Question: I want to present a quantum formula in Sphinx.
LaTeX code:
'''
\ket{\psi}=\frac{1}{\sqrt{2}}(\ket{00}+\ket{11})
'''
It looks like required the 'physics' package from LaTeX.
How can I add this package in Sphinx?
I tried to modify conf.py of Sphinx with adding two lines. But it doesn't work.
'''
# -- Options for LaTeX output -------------------------------------------------
latex_engine = 'xelatex'
latex_elements = {'preamble':r'\usepackage{physics}'}
'''
The output of Sphinx:

Reproduce the issue:
I just did very sample changes on conf.py and index.rst
conf.py:
'''
# Configuration file for the Sphinx documentation builder.
#
# This file only contains a selection of the most common options. For a full
# list see the documentation:
# https://www.sphinx-doc.org/en/master/usage/configuration.html
# -- Path setup --------------------------------------------------------------
# If extensions (or modules to document with autodoc) are in another directory,
# add these directories to sys.path here. If the directory is relative to the
# documentation root, use os.path.abspath to make it absolute, like shown here.
#
# import os
# import sys
# sys.path.insert(0, os.path.abspath('.'))
import sphinx_rtd_theme
# -- Project information -----------------------------------------------------
project = 'aaa'
copyright = 'bbb'
author = 'ccc'
# The full version, including alpha/beta/rc tags
release = '2021'
# -- General configuration ---------------------------------------------------
# Add any Sphinx extension module names here, as strings. They can be
# extensions coming with Sphinx (named 'sphinx.ext.*') or your custom
# ones.
extensions = ['sphinx.ext.todo']
# Add any paths that contain templates here, relative to this directory.
templates_path = ['_templates']
# List of patterns, relative to source directory, that match files and
# directories to ignore when looking for source files.
# This pattern also affects html_static_path and html_extra_path.
exclude_patterns = []
# -- Options for LaTeX output -------------------------------------------------
latex_engine = 'xelatex'
latex_elements = {'preamble':r'\usepackage{physics}'}
# -- Options for TODO output -------------------------------------------------
todo_include_todos = True
# -- Options for HTML output -------------------------------------------------
# The theme to use for HTML and HTML Help pages. See the documentation for
# a list of builtin themes.
#
html_theme = 'sphinx_rtd_theme'
# Add any paths that contain custom static files (such as style sheets) here,
# relative to this directory. They are copied after the builtin static files,
# so a file named "default.css" will overwrite the builtin "default.css".
html_theme_path = [sphinx_rtd_theme.get_html_theme_path()]
'''
index.rst:
'''
.. toctree::
:maxdepth: 2
:caption: Contents:
Contents
=======================
:math:'\ket{\psi}=\frac{1}{\sqrt{2}}(\ket{00}+\ket{11})'
'''
then, I ran 'make html' and got following page:
<URL>
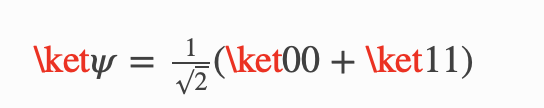
Answer: ### Solution
Add the following line in conf.py:
'''
mathjax_path = "https://cdn.jsdelivr.net/npm/mathjax@3/es5/tex-mml-chtml.js"
'''
This ensures that MathJax 3 is used.
### More details
If you use math in your RST documents and don't specify a renderer for HTML output in conf.py, MathJax is used.
The default value of <URL>.
With MathJax 2, I got the same bad output as you did. I found the working URL at <URL>.